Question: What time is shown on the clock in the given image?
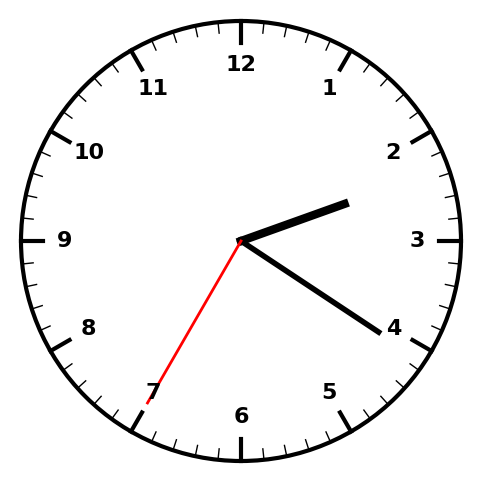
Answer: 02:20:35